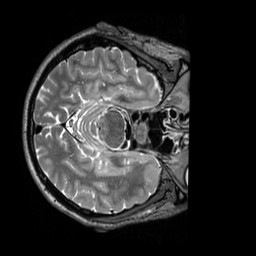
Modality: T2w
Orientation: axial
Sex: male
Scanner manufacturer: siemens
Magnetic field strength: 3 T
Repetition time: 3.2 s
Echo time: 0.409 s